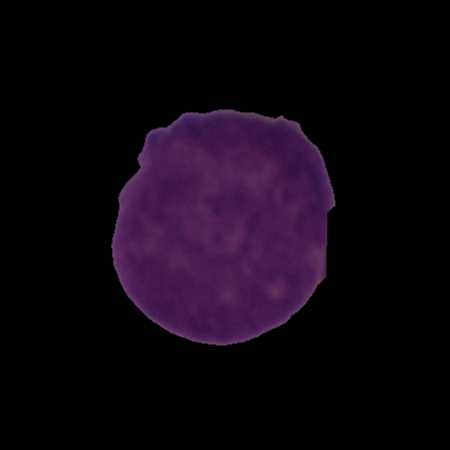
Label: cancer